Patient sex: M
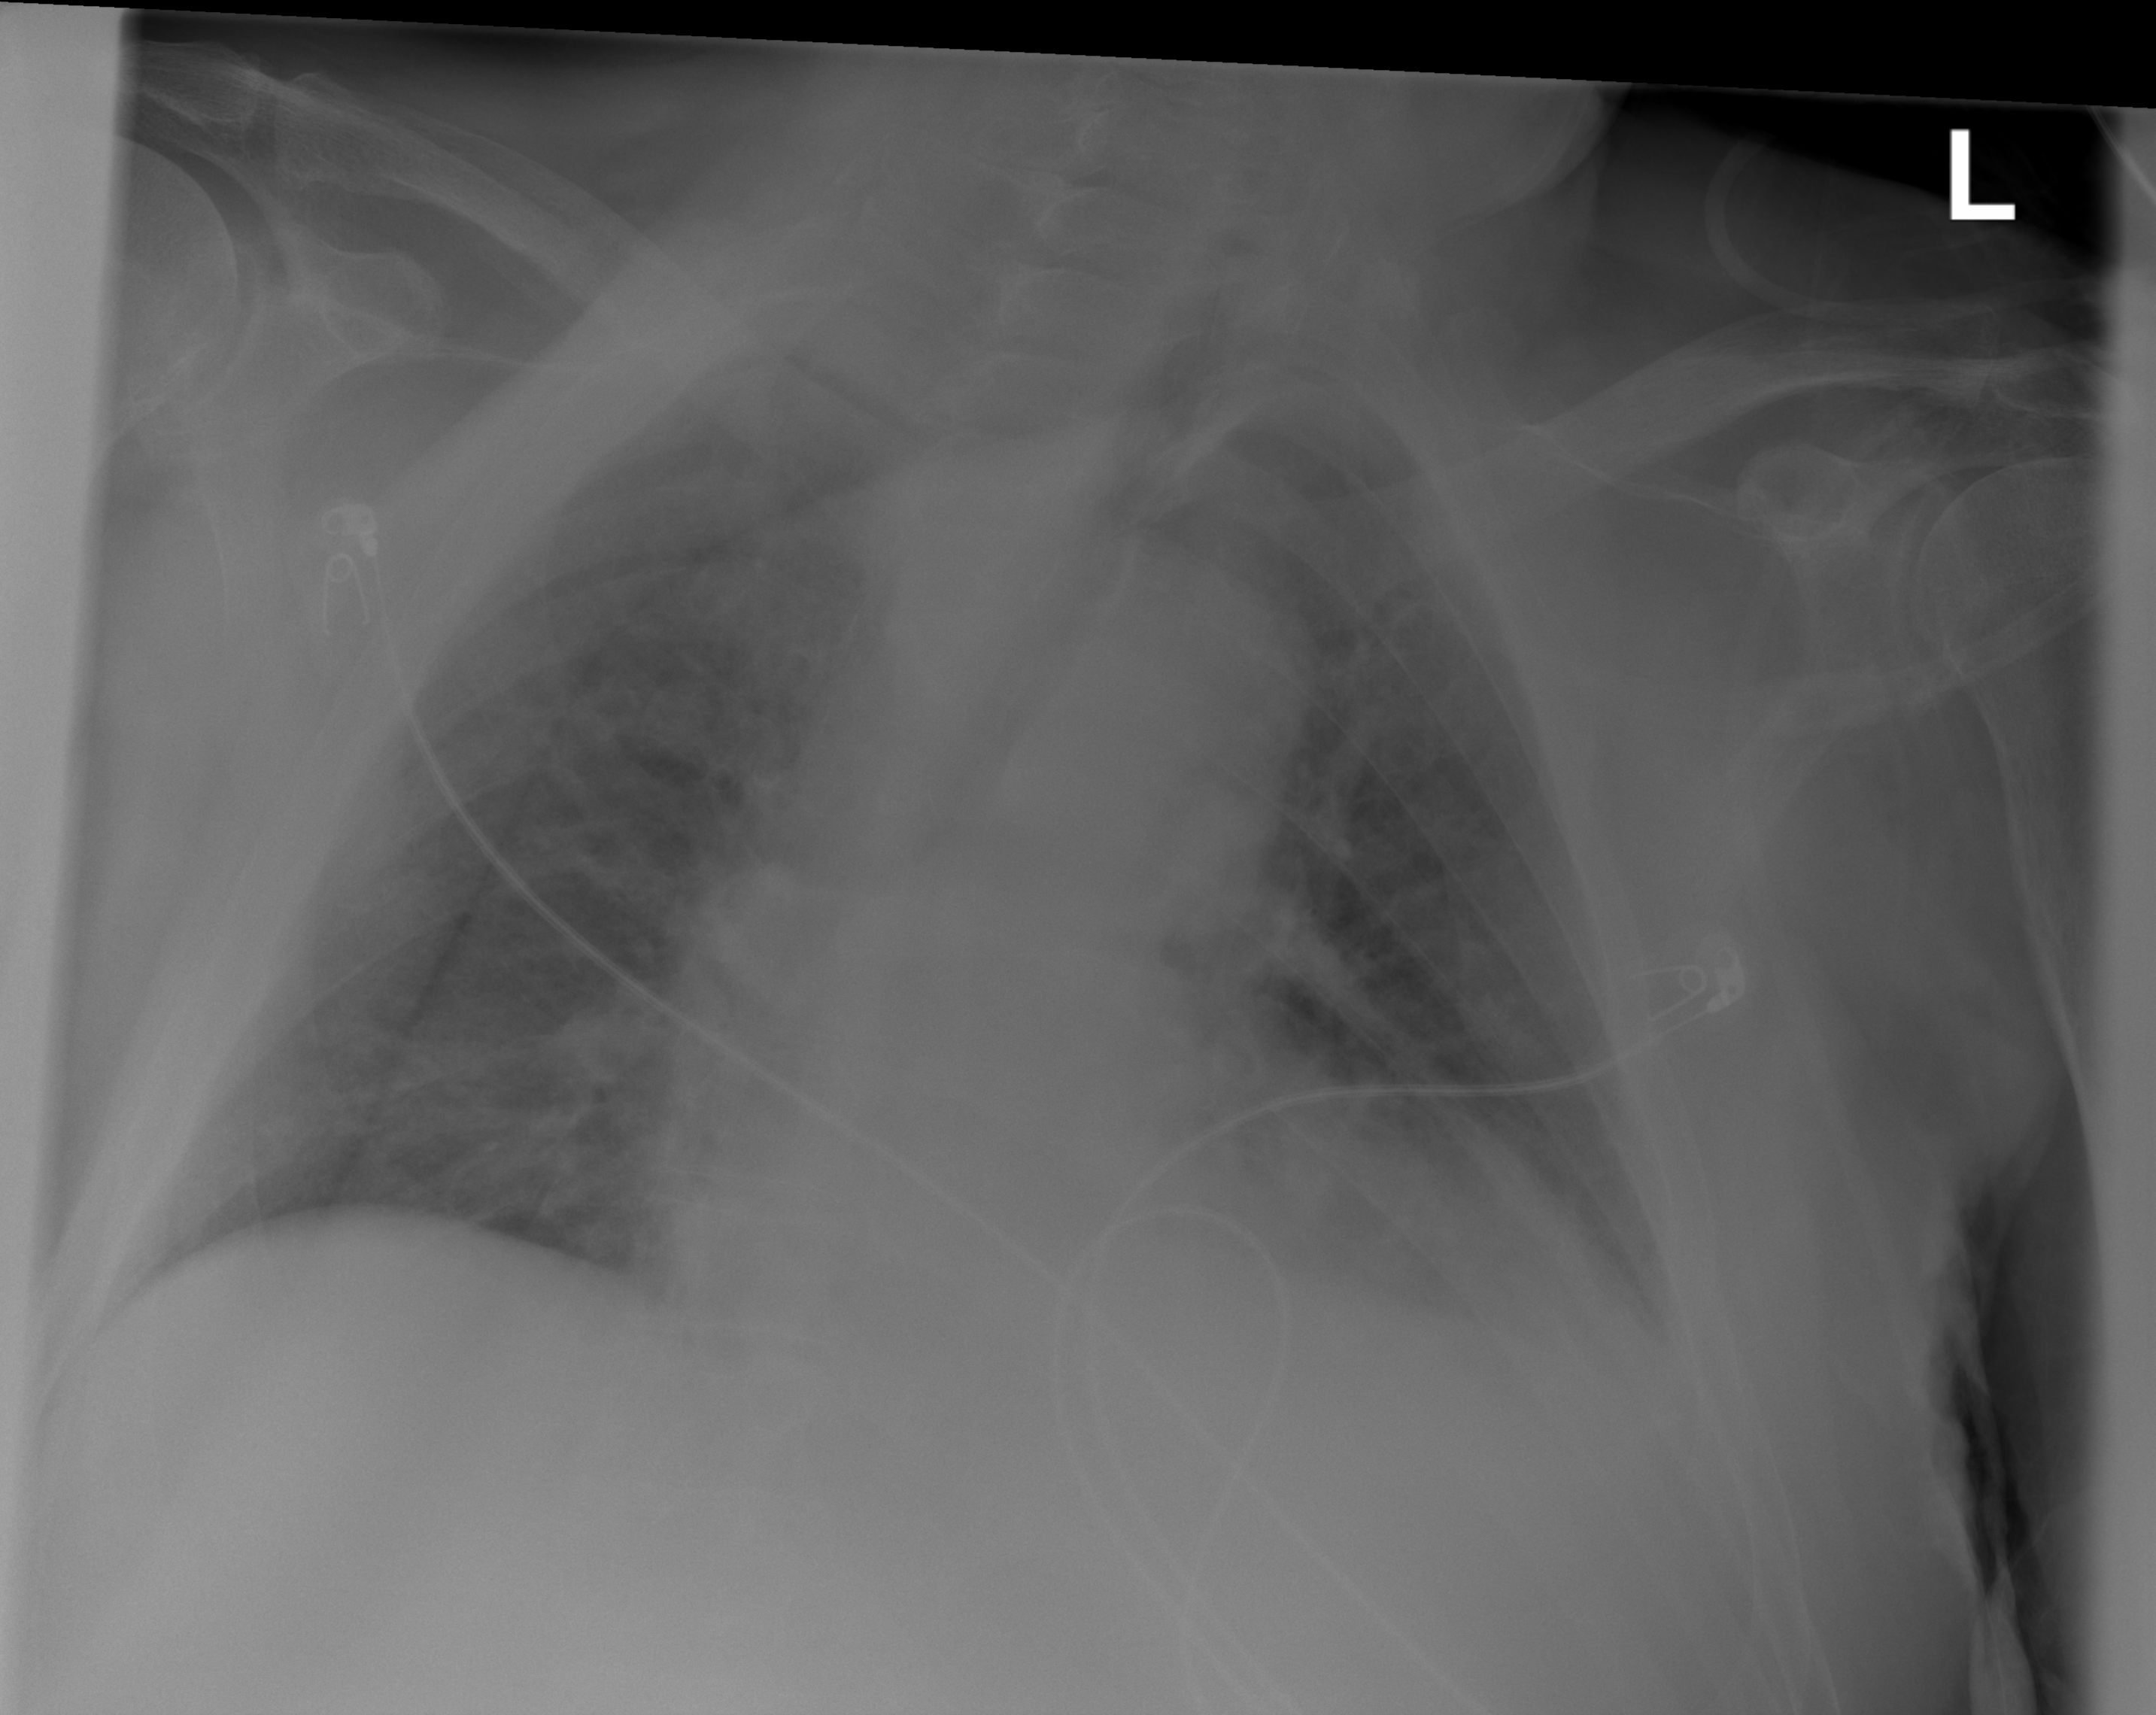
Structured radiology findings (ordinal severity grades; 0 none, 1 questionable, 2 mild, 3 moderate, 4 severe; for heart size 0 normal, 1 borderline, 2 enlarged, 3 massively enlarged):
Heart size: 2
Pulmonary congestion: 2
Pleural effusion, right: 0
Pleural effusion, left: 2
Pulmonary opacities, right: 0
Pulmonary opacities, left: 0
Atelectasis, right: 0
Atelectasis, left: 2